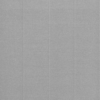
Label: dusty